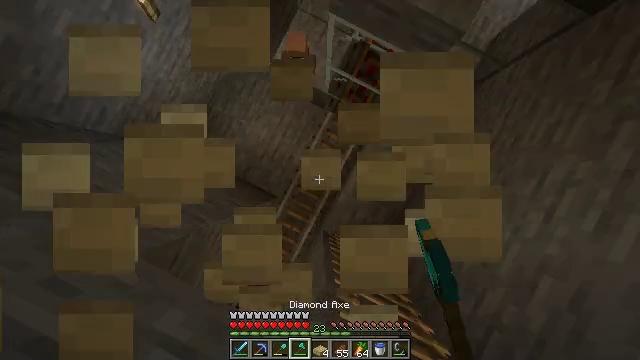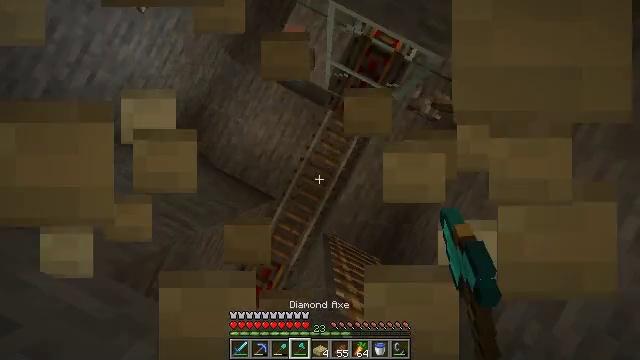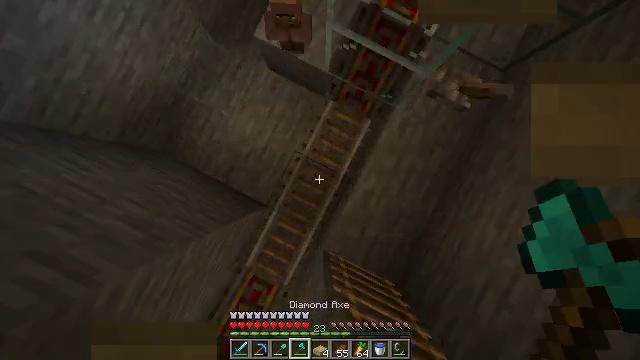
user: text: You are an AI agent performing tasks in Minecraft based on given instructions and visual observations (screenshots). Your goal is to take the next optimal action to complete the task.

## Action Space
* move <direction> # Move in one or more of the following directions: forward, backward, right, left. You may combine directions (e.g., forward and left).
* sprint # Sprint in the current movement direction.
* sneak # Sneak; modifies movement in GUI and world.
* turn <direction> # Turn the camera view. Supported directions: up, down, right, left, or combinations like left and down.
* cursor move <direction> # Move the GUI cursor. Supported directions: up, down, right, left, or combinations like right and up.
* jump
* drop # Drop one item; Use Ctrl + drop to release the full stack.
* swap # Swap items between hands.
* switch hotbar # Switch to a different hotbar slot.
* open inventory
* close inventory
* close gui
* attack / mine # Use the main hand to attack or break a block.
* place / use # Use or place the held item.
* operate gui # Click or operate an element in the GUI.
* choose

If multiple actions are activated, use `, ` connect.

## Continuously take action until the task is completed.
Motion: motion action
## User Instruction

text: Mine birch slab from a built structure.
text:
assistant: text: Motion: attack / mine
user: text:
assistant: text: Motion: no_op
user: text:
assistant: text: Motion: no_op